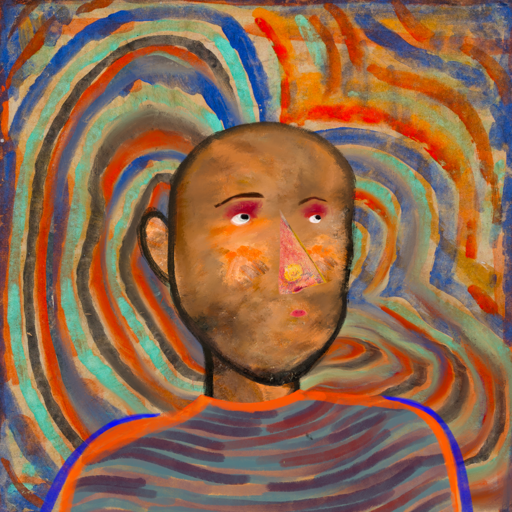
Background: Sisters, Head And Neck Side: Gypsy_Queen, Face Side: Irani, Bust: Experience, Hair Side: Blank, Head Accessory: Blank, Second Necklace: Blank, Necklace: Blank, Baby: Blank